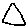
Label: triangle